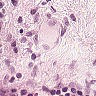
Metastatic tissue present: no